Question: I have 3 tables in my database like this:

In my ASP.NET Mvc app. I use entity data model.
When I convert database to entity data model TBL_VOTES_ARTICLE table is not converted. Others are converted.
Why this is happening?
Thanks.
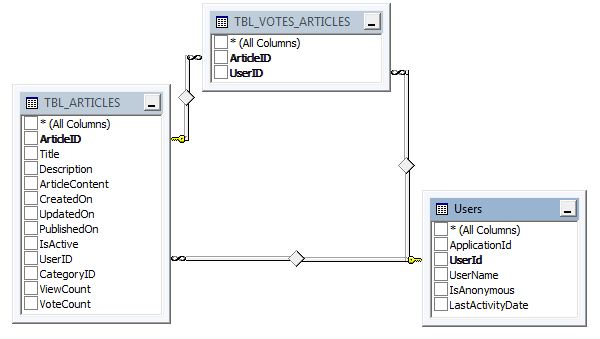
Answer: what kind of Visual studio are you using??
I would try to rename the table TBL_VOTES_ARTICLE to TBL_VOTES_ARTICLE1 some time it helps if not you have to go to sql server manager I would try to add a new primary key TBL_VOTES_ARTICLEID make it identity and remove primary key from two other fields